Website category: university
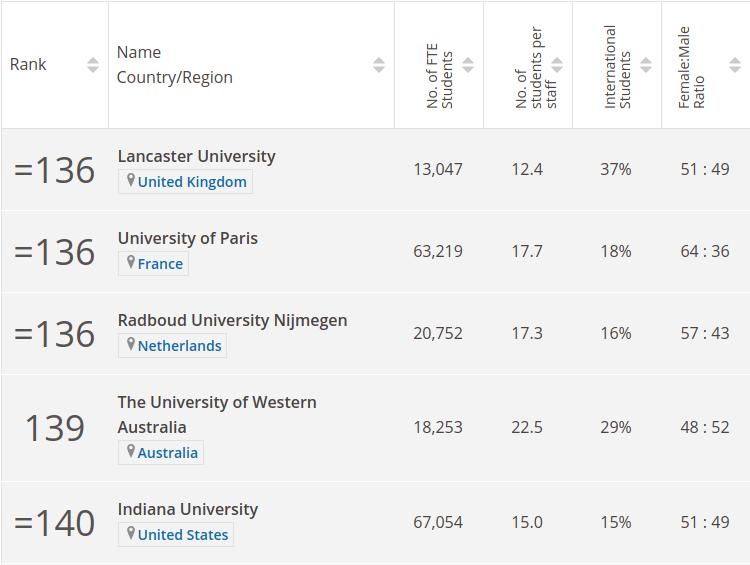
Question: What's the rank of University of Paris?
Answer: =136

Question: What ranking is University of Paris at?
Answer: =136

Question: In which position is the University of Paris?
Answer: =136

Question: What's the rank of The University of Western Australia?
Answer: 139

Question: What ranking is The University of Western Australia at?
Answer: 139

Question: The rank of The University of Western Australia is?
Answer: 139

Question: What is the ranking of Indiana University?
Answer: =140

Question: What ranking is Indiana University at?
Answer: =140

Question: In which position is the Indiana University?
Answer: =140

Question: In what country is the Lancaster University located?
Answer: United Kingdom

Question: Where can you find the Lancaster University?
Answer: United Kingdom

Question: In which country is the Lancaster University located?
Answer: United Kingdom

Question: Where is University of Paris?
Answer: France

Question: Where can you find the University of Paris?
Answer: France

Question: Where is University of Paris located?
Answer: France

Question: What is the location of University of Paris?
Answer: France

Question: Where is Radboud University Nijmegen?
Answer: Netherlands

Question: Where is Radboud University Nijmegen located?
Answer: Netherlands

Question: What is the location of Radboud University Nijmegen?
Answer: Netherlands

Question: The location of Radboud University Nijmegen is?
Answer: Netherlands

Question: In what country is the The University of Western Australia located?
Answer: Australia

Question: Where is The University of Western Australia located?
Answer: Australia

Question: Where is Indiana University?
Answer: United States

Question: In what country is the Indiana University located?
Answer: United States

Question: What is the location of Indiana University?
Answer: United States

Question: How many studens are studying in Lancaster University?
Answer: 13,047

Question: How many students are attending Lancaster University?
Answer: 13,047

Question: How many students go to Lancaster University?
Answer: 13,047

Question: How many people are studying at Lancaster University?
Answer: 13,047

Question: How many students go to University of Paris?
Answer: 63,219

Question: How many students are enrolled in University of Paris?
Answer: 63,219

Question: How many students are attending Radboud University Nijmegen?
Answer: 20,752

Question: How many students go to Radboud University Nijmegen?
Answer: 20,752

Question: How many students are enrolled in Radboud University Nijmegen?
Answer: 20,752

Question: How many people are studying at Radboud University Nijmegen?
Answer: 20,752

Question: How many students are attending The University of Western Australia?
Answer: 18,253

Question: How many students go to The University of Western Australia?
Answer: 18,253

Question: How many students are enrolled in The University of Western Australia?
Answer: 18,253

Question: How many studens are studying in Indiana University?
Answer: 67,054

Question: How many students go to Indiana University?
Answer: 67,054

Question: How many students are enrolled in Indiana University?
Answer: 67,054

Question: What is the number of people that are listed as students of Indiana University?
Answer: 67,054

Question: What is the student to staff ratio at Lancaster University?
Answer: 12.4

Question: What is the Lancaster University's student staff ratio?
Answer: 12.4

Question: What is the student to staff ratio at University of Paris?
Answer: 17.7

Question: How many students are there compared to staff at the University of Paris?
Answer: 17.7

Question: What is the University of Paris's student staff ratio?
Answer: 17.7

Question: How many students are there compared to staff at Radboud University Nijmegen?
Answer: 17.3

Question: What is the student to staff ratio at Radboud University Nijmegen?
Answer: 17.3

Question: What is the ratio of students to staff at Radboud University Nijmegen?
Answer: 17.3

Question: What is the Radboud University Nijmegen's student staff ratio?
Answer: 17.3

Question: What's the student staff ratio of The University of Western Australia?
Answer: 22.5

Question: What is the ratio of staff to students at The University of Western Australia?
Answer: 22.5

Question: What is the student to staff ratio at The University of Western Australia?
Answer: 22.5

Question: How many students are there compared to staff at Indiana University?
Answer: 15.0

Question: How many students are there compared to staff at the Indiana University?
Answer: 15.0

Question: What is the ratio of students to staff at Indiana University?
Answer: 15.0

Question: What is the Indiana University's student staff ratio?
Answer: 15.0

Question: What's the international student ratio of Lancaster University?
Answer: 37%

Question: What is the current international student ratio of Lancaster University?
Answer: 37%

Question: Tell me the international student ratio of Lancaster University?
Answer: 37%

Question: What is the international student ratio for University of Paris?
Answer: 18%

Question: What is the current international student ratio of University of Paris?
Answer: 18%

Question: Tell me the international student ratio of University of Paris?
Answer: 18%